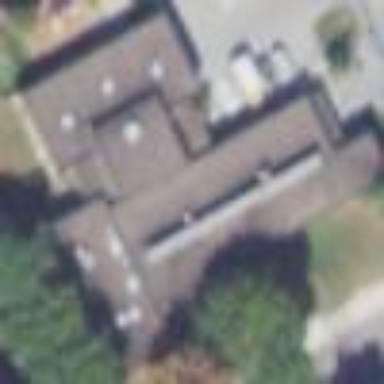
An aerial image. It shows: Community centre building.